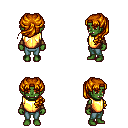
a pixel art fantasy rpg character, female body template, orc, green skin, gold chest armor, teal pants, dark blonde princess hairstyle, leather bracers, four views (front, back, left, right), 2x2 character sprite sheet, small pixel art, hard edges, no anti-aliasing